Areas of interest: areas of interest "Transportation stations"
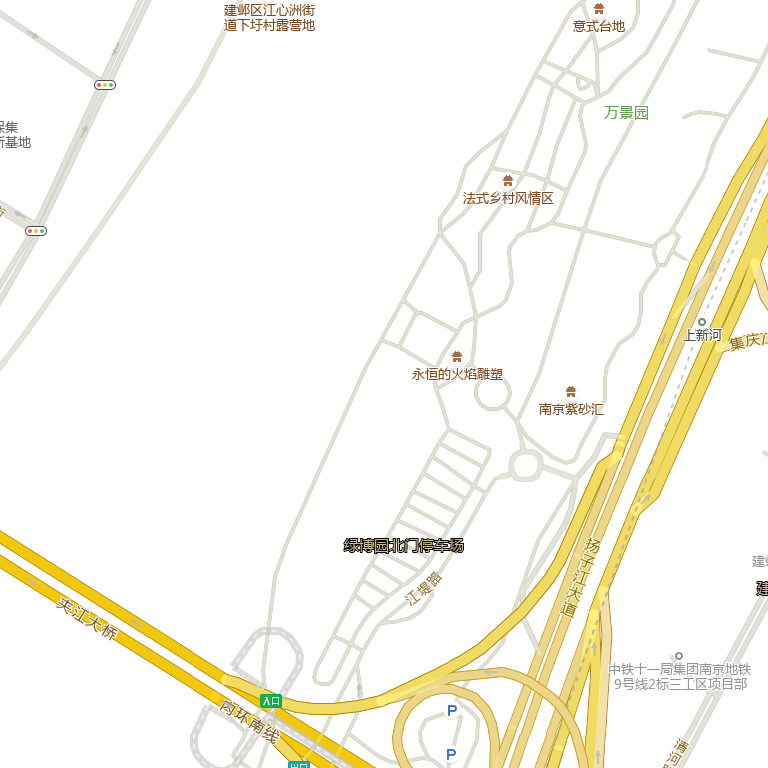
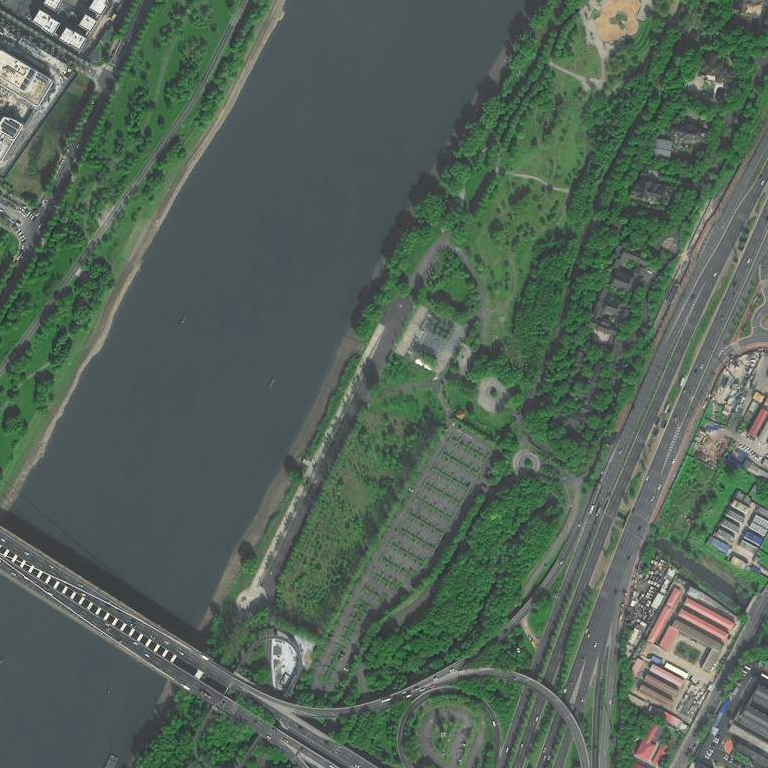